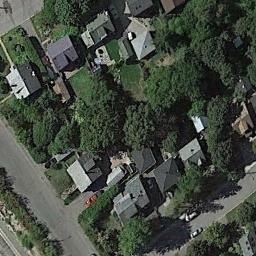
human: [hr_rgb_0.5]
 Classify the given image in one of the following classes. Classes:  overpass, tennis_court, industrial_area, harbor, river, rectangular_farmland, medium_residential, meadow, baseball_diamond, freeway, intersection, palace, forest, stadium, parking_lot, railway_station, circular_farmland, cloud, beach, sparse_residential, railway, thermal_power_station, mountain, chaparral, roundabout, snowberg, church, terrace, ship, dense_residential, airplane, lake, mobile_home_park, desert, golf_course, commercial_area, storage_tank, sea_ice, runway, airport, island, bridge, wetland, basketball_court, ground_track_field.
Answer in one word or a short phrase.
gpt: medium_residential